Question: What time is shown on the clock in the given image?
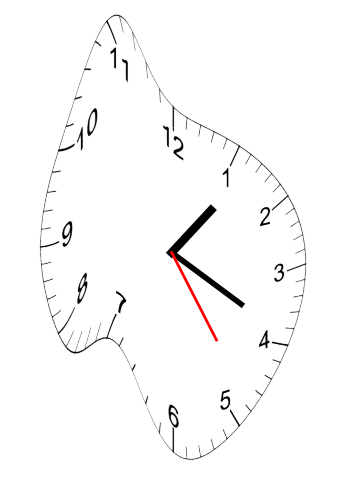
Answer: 01:19:24